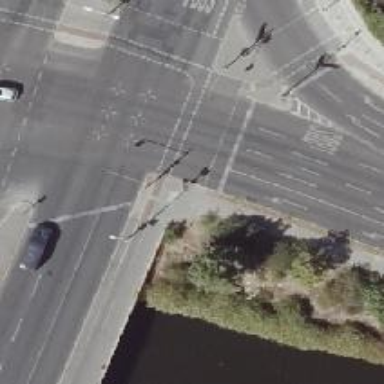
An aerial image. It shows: Road with traffic signals.